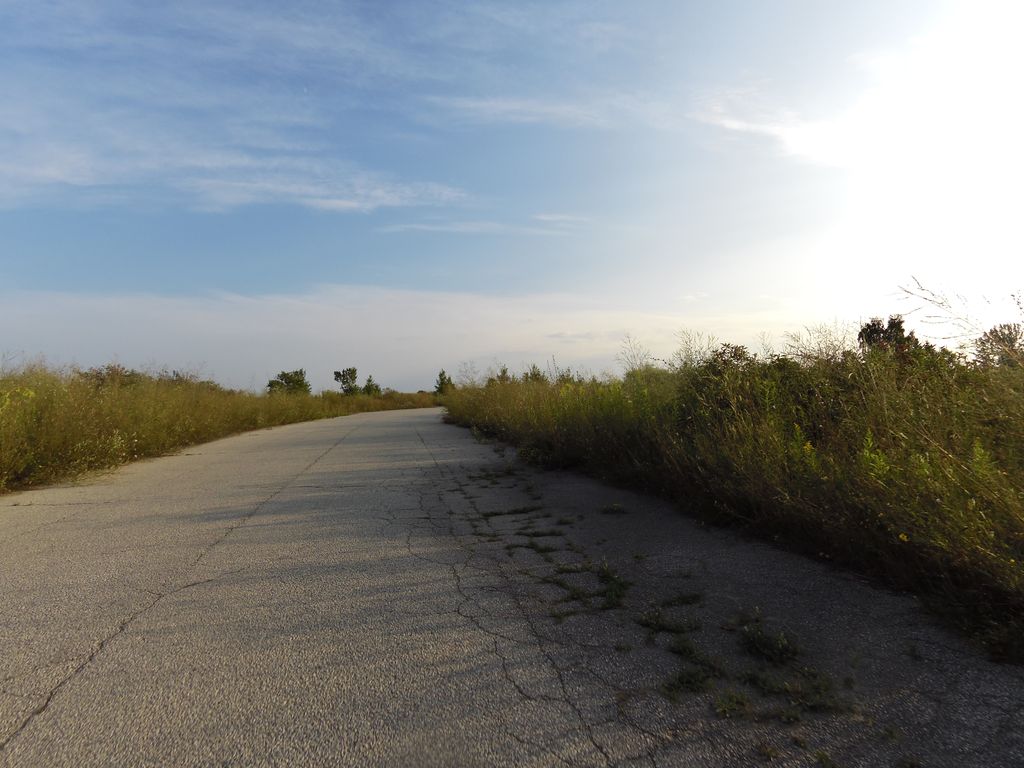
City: toronto